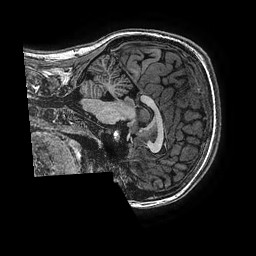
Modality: T1w
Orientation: sagittal
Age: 17
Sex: female
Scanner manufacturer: ge
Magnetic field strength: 3 T
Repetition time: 0.00766 s
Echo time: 0.003476 s